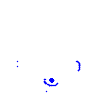
Particle: electron